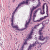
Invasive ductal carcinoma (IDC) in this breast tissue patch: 0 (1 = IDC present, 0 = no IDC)